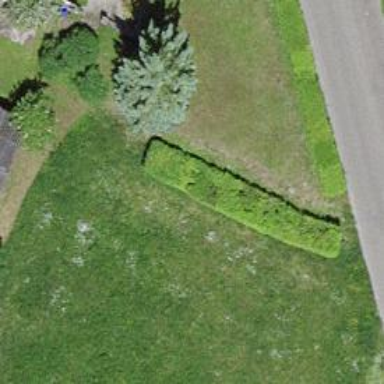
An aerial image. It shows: Hedge acting as barrier.